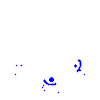
Particle: pion